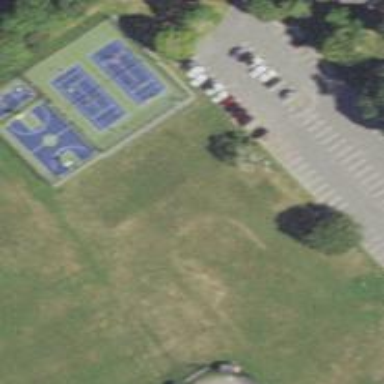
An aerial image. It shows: Tennis court in leisure pitch.